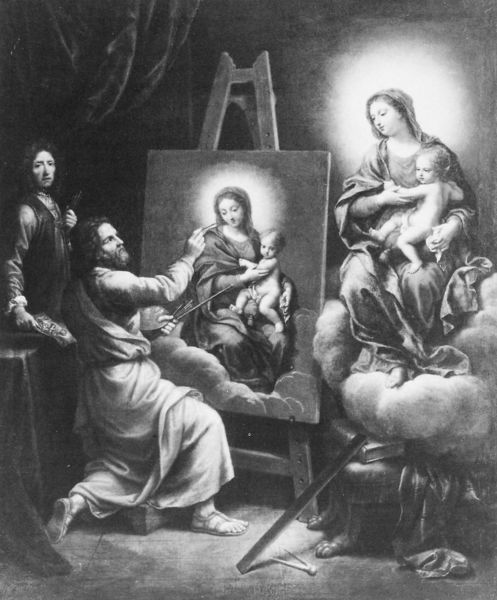
Titel: St. Lukas malt die Madonna
Künstler: Pierre Mignard
Institution: Paris, Musée du Louvre
Schlagwörter: dunkel, gemälde, mann, weiß, wolken, frau, grau, licht, schwarz, blick, wolke, bart, falten, bild, vorhang, kind, locken, perücke, bücher, leiste, modell, schuhe, farben, füsse, hocker, schemel, atelier, draperie, maler, staffelei, knie, foto, buch, fuss, schwarzweiss, künstler, portait, leinwand, palette, pinsel, sandale, heiligenschein, christus, jesus, segen, erscheinung, heiliger, staffel, lineal, heilig, maria, madonna, got, zirkel, evangelist, lukas, #fuß, madonnenverehrung